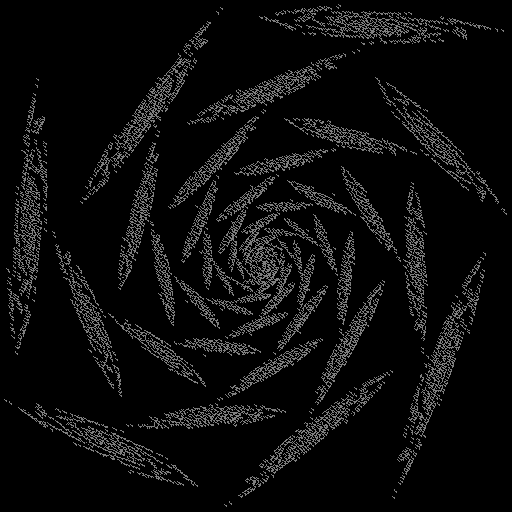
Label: rose